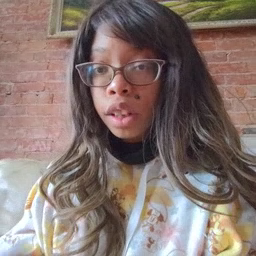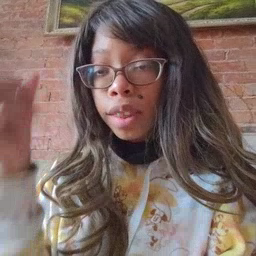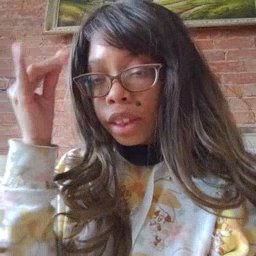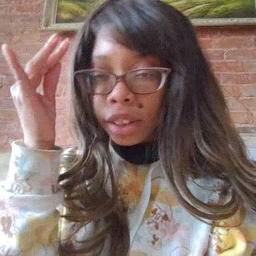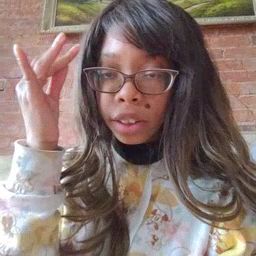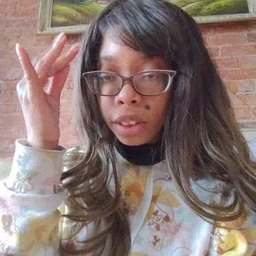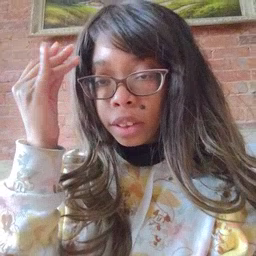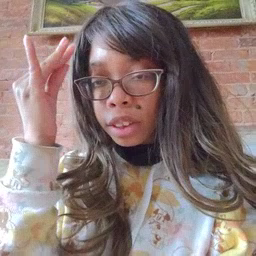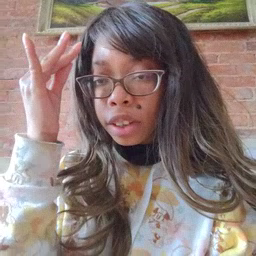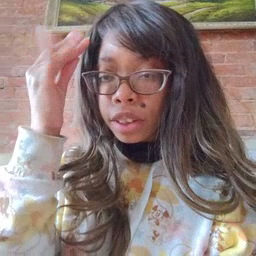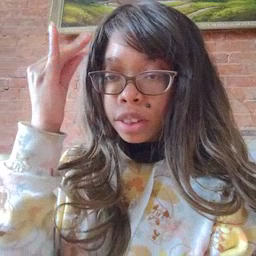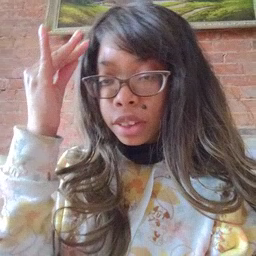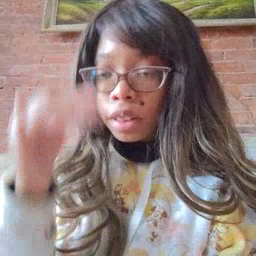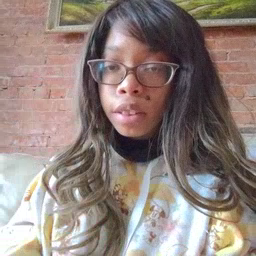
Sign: think